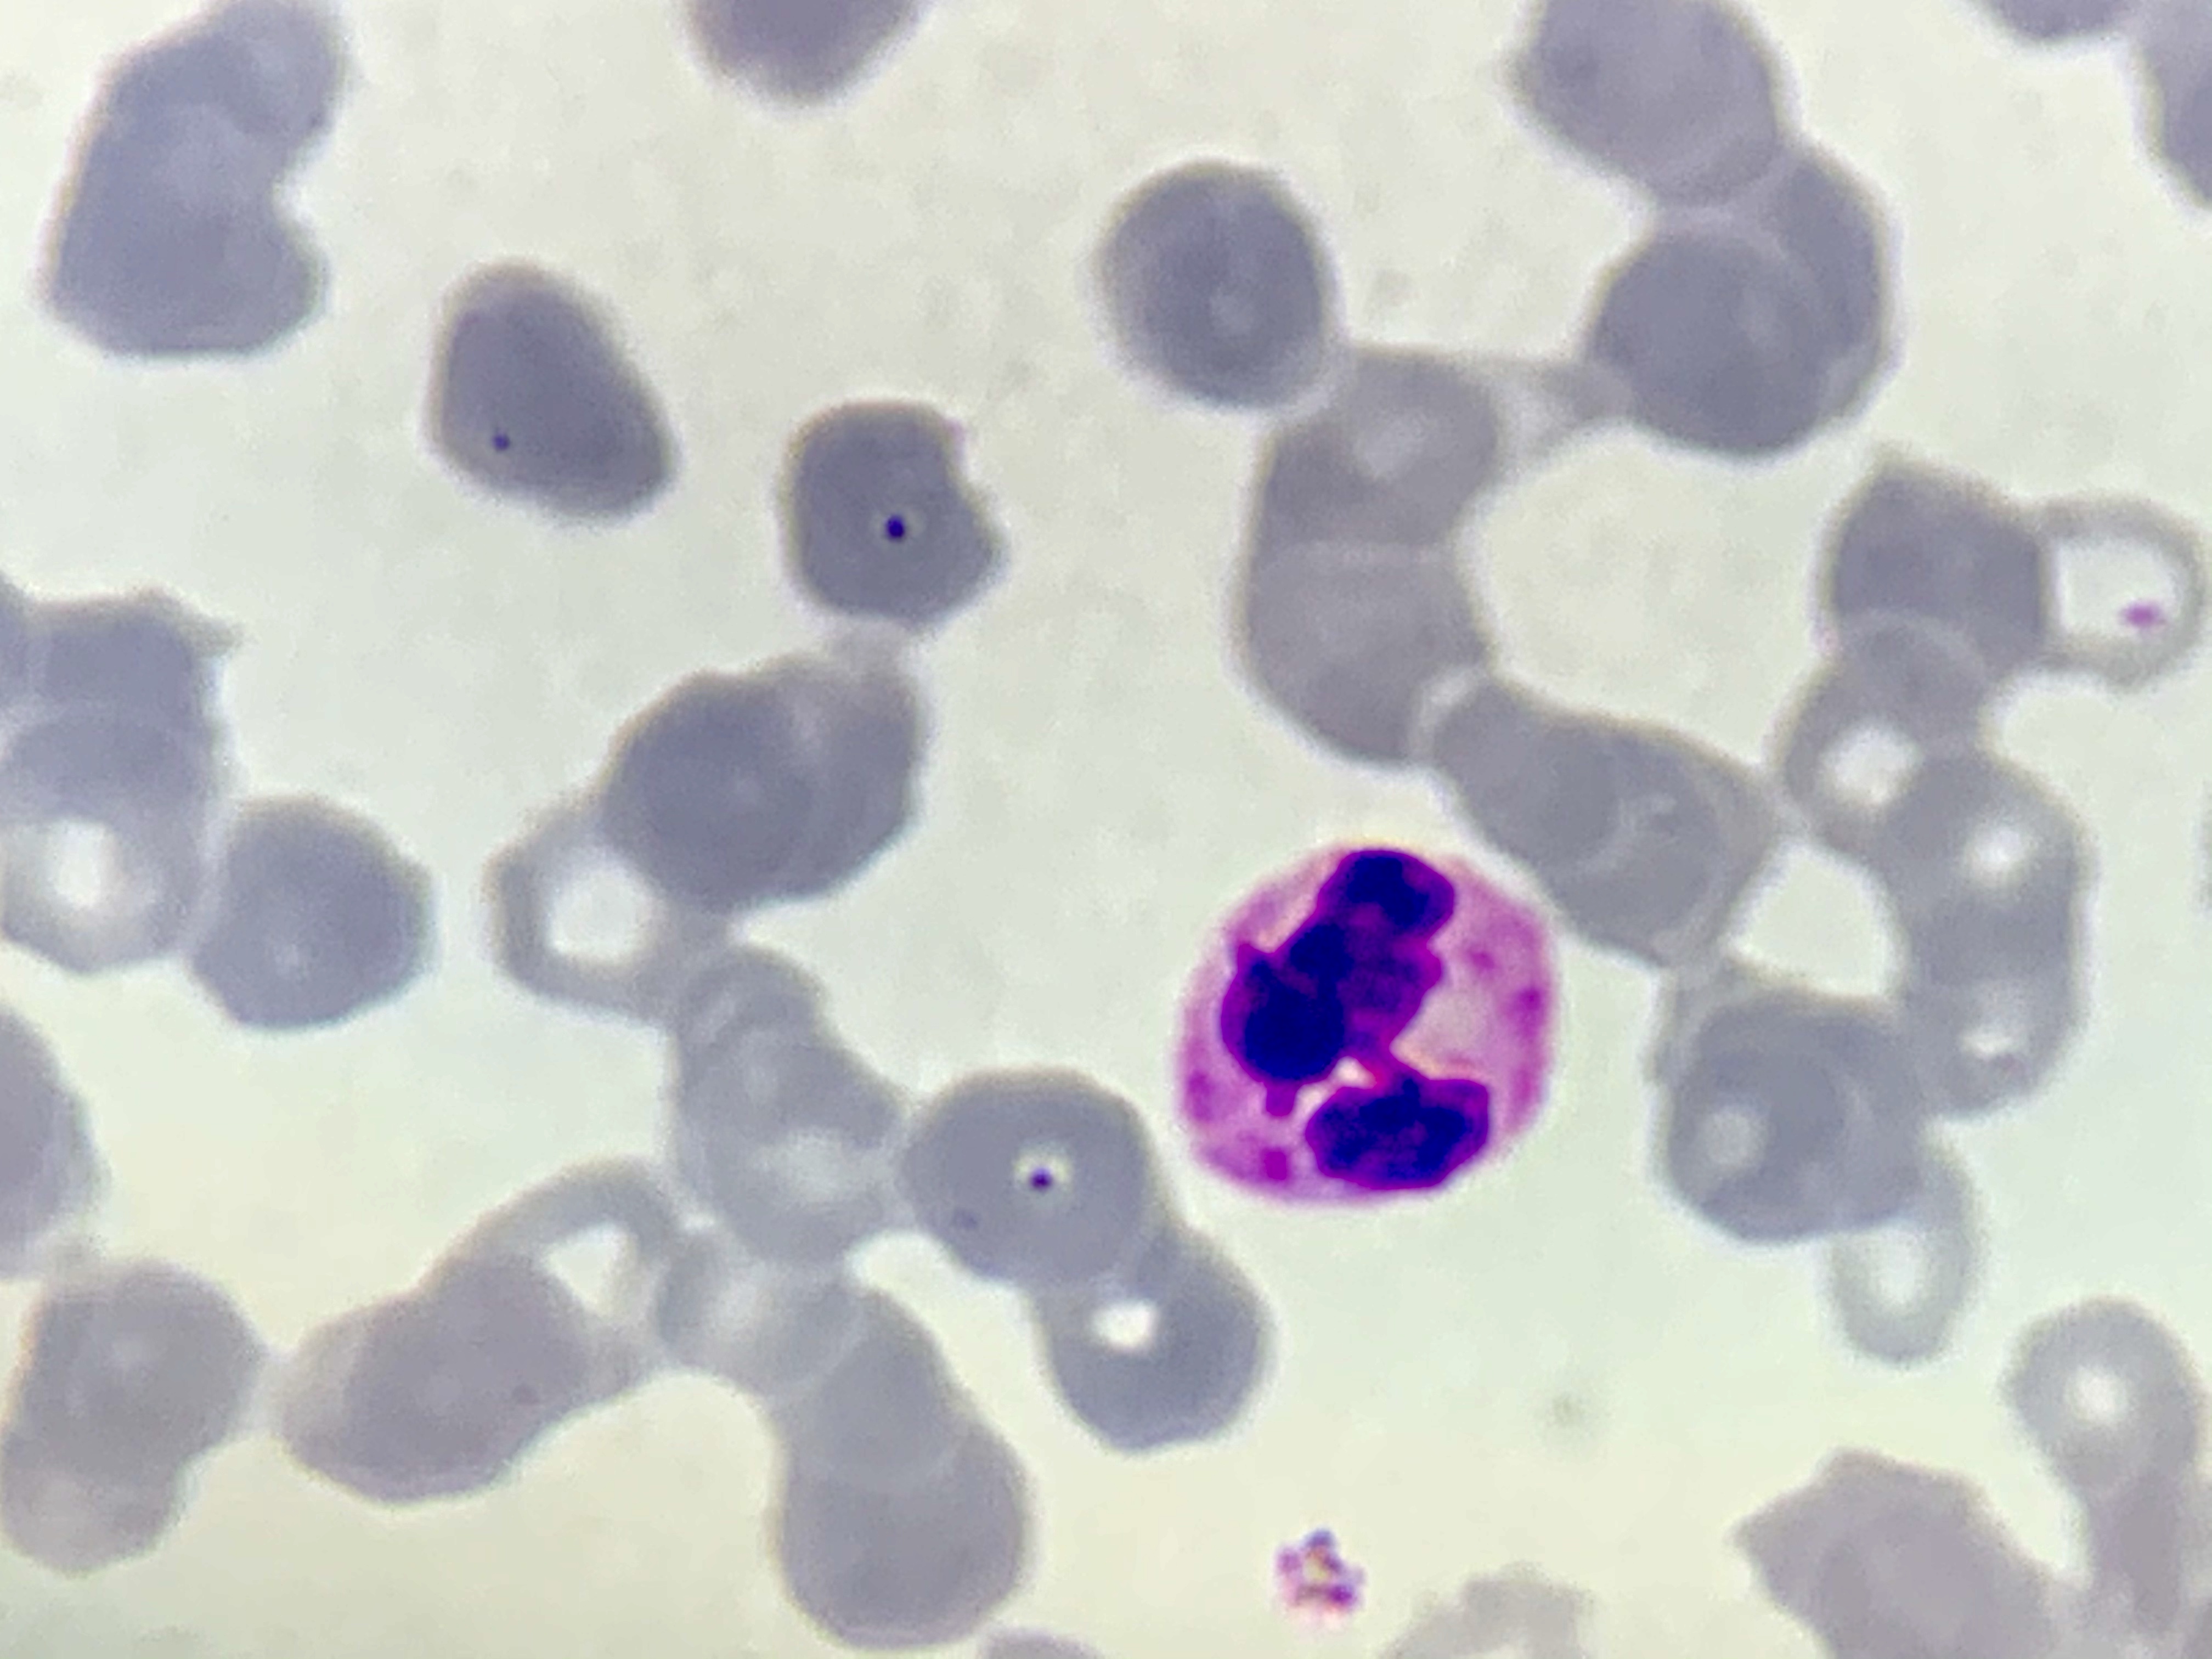
Cell type: NEUTROPHILS